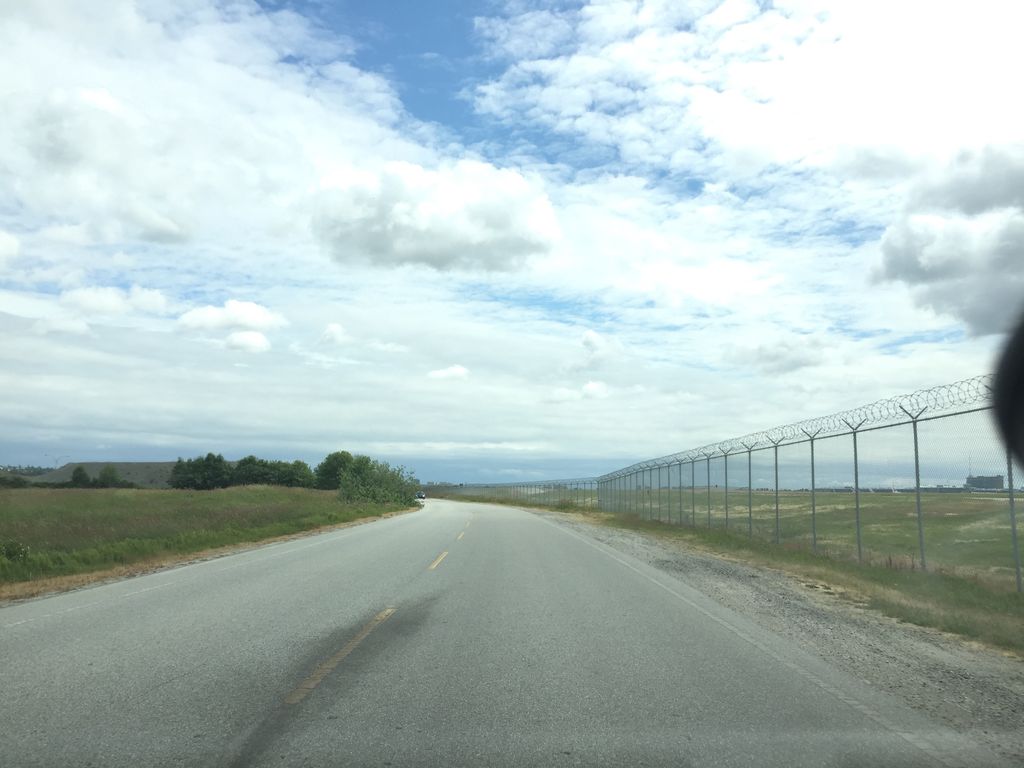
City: vancouver